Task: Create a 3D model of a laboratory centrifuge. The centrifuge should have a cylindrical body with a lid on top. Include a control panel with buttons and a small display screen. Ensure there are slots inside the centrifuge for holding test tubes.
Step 400:
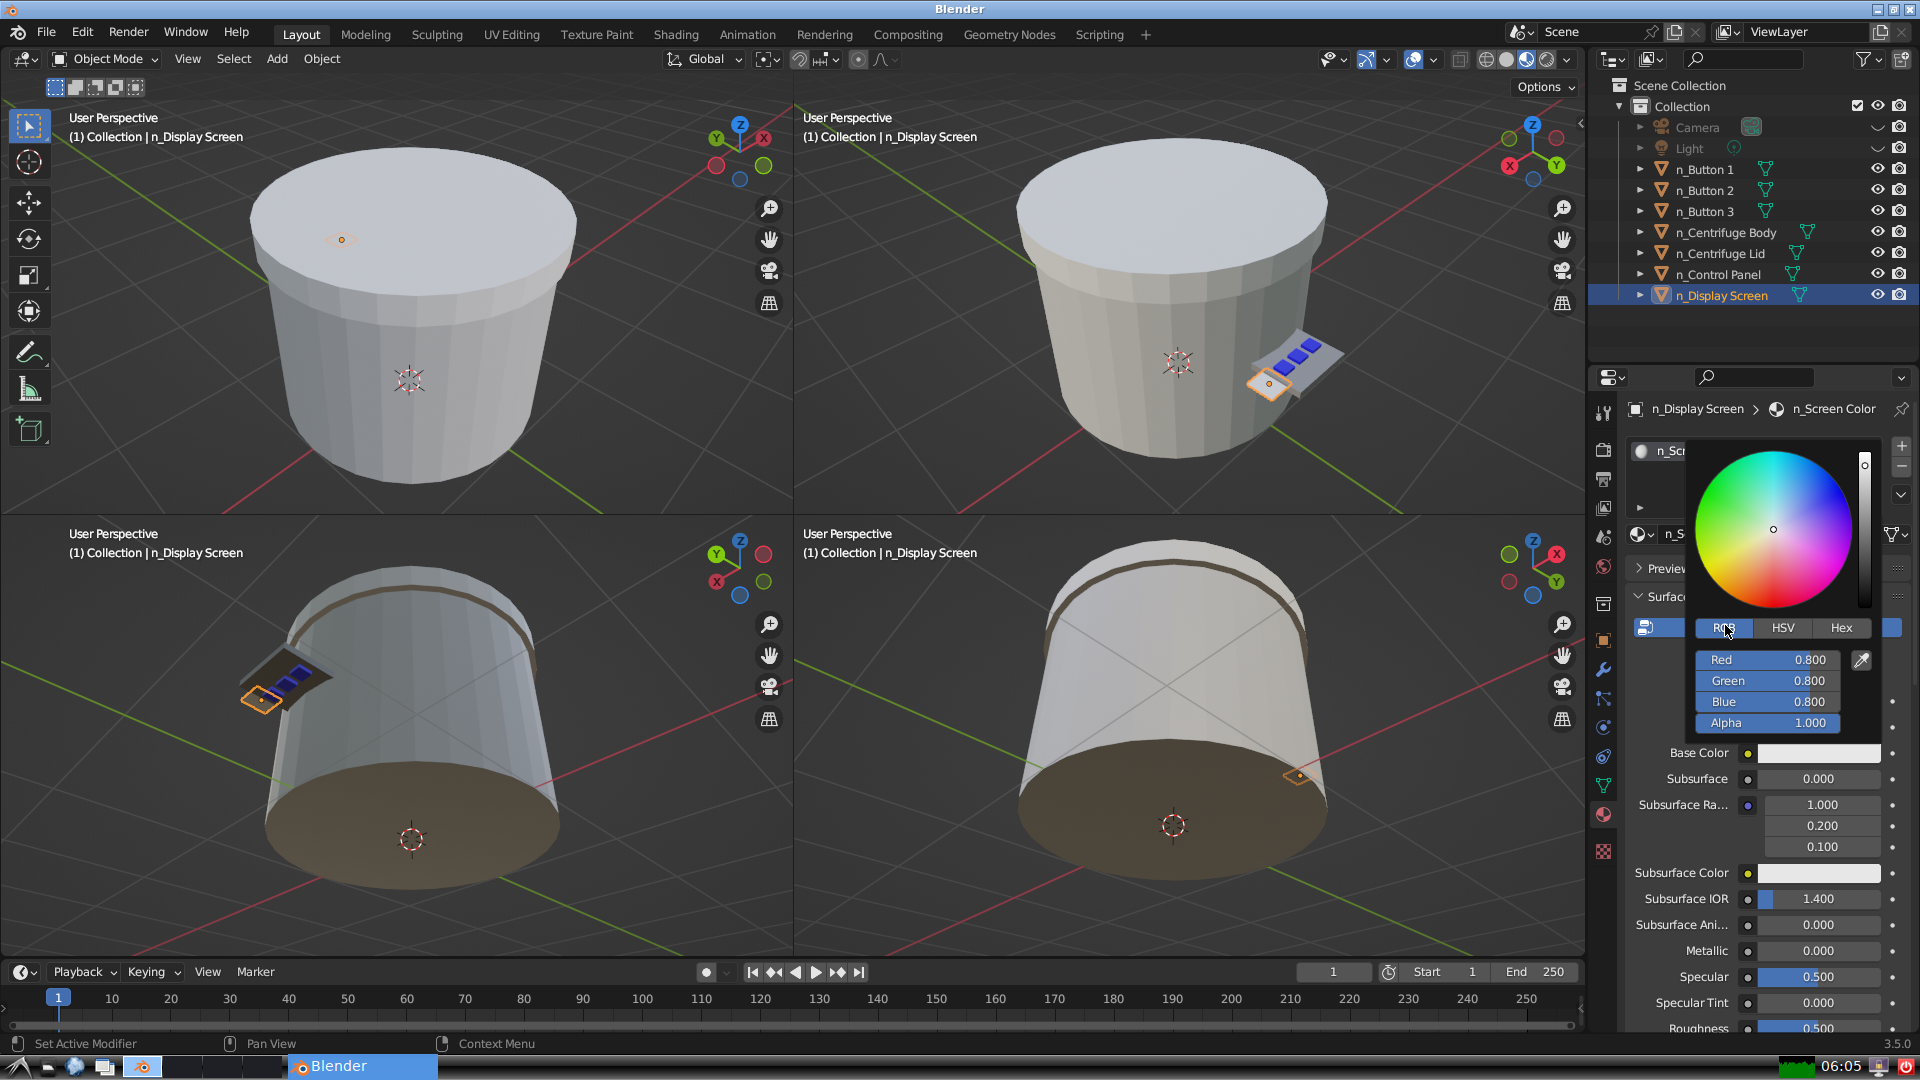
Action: {"mouse_move": [1770, 658]}